Interaction volume radius: 5 \u00c5
Interaction volume height: 10 \u00c5
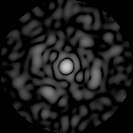
Disorder parameter: 0.7876